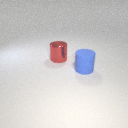
large red metal cylinder behind large blue rubber cylinder